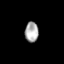
Tissue: skin
Cell type: Epithelial cells
Senescence score: 0.2583
Nuclear area (px): 267
Mean DAPI intensity: 172.33